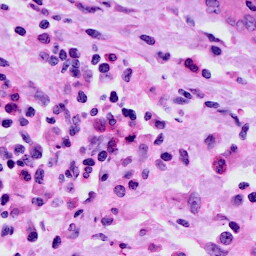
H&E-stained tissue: Cervix